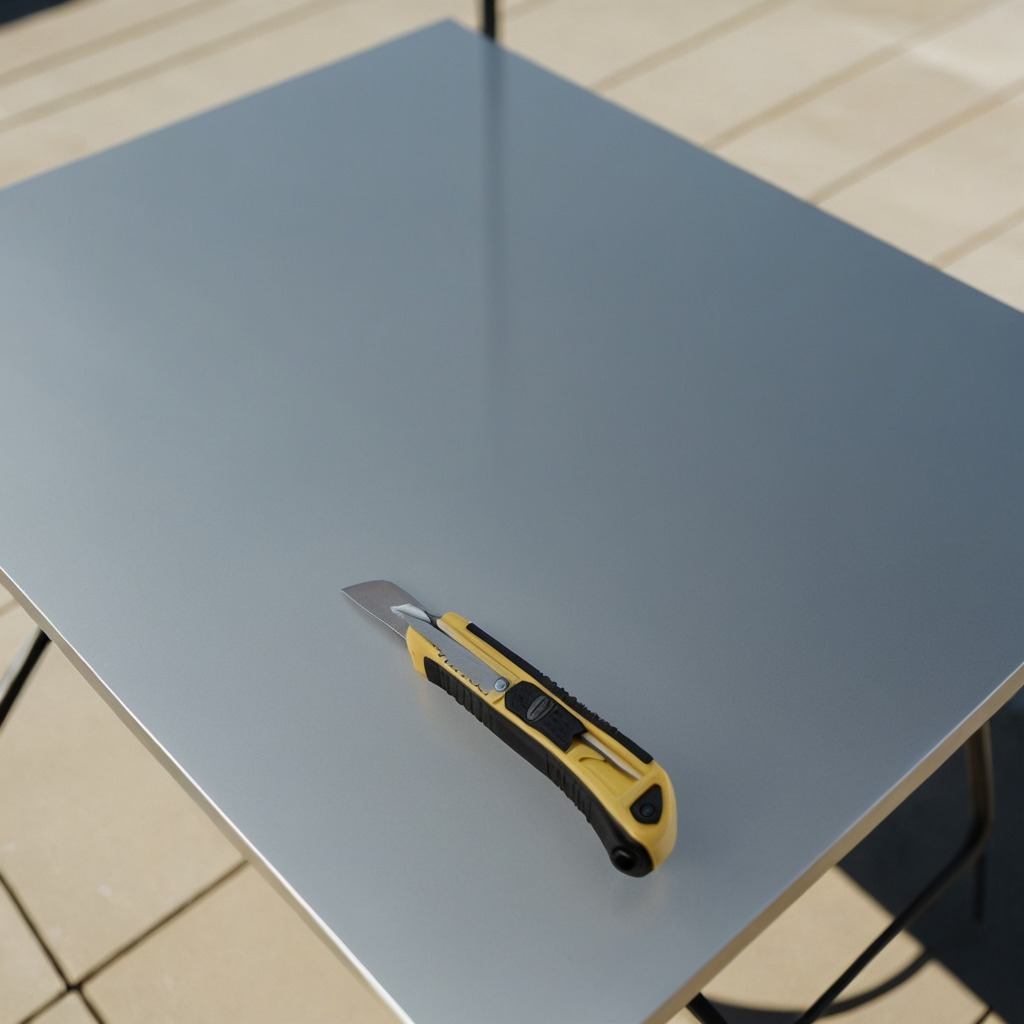
A utility knife is lying on a textured surface.